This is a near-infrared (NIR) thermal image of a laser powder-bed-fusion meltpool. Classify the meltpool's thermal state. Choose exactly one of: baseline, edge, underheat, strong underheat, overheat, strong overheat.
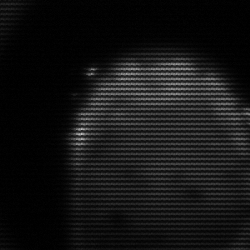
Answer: edge